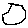
Label: hexagon